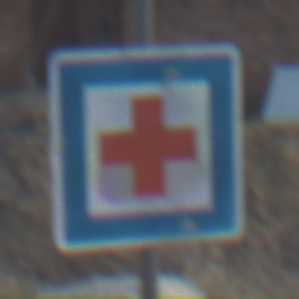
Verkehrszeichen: ErsteHilfe
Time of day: SunriseSunset
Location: Outdoor (Suburban)
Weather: PartlyCloudy
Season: Winter
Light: Natural